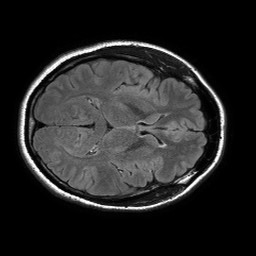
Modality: FLAIR
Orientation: axial
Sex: female
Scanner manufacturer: philips
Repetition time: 11 s
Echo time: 0.125 s